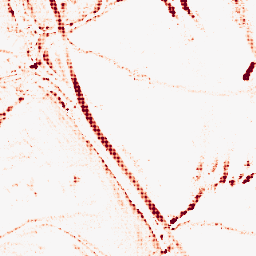
Category: morphological
Decomposition family: morphological_rect
Decomposition parameters: operation: opening
width: 10
height: 5
Upsampling method: sinc_blackman
Upsampling parameters: scale: 8
kernel_size: 8
Upsampling scale: 8